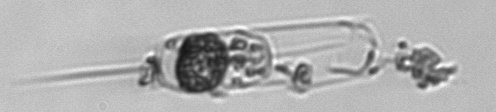
Label: Ditylum_brightwellii